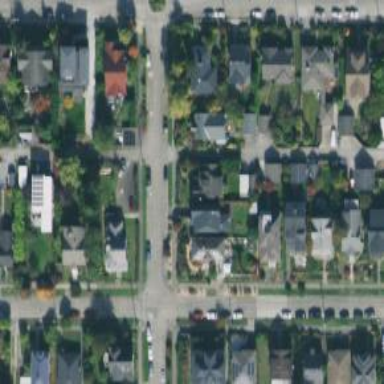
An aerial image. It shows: Alley classified as service road.